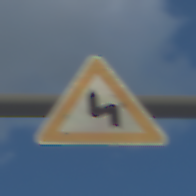
Verkehrszeichen: DoppelkurveZunaechstLinks
Umgebung: Outdoor, Suburban
Tageszeit: MorningAfternoon
Wetter: PartlyCloudy
Licht: Natural
Jahreszeit: NotSpecified
Kontrast: HighContrast